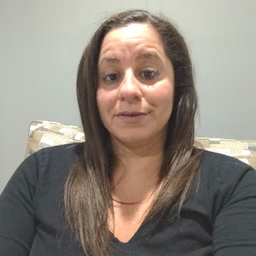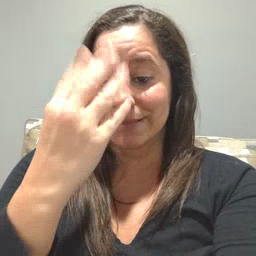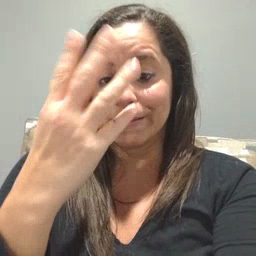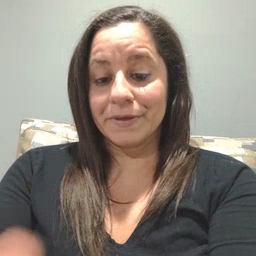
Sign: sleepy